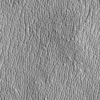
Label: not_dusty